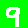
Digit: 9